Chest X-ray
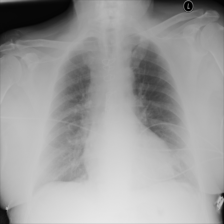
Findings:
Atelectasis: negative
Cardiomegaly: negative
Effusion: negative
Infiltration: negative
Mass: negative
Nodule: negative
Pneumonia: negative
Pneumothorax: negative
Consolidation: negative
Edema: negative
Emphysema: negative
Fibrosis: negative
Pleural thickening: negative
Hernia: negative